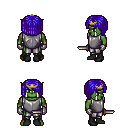
a pixel art fantasy rpg character, male body template, orc, green skin, steel chest armor, metal pants, blue pageboy hairstyle, gold tiara, metal gloves, black shoes, dagger, four views (front, back, left, right), 2x2 character sprite sheet, small pixel art, hard edges, no anti-aliasing